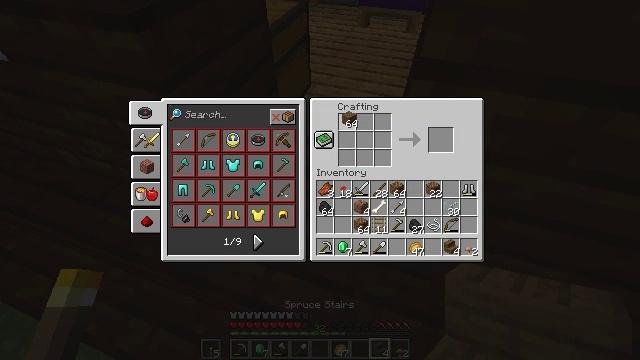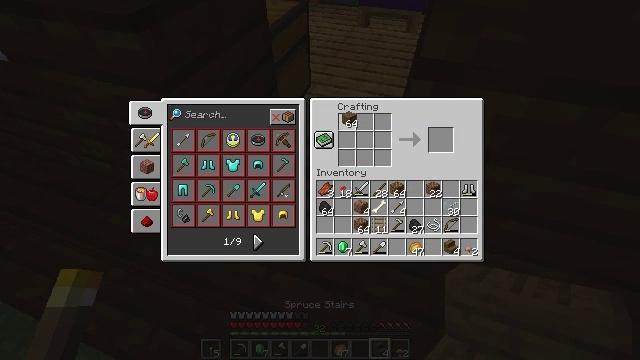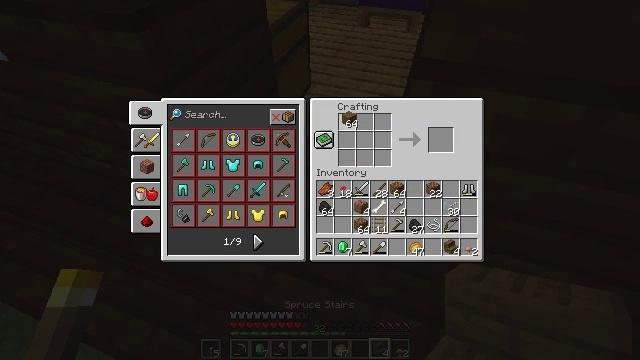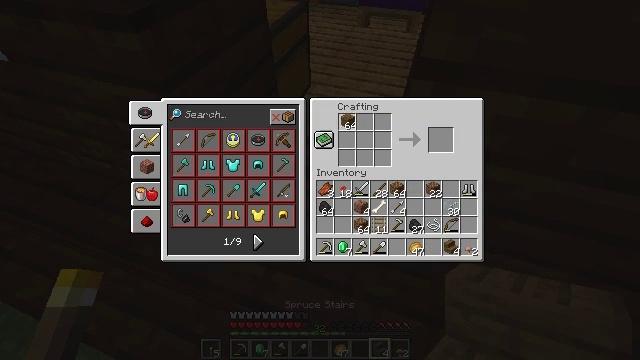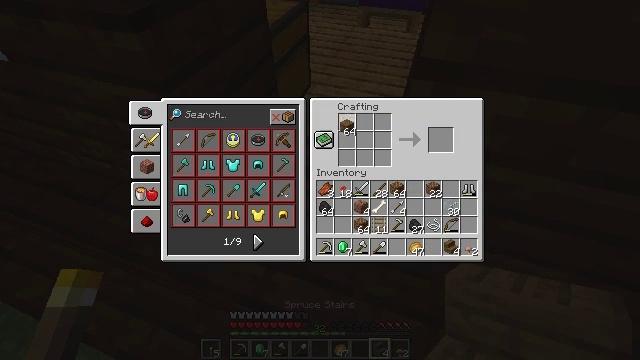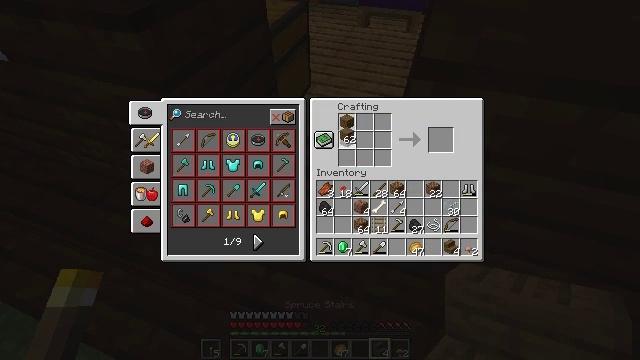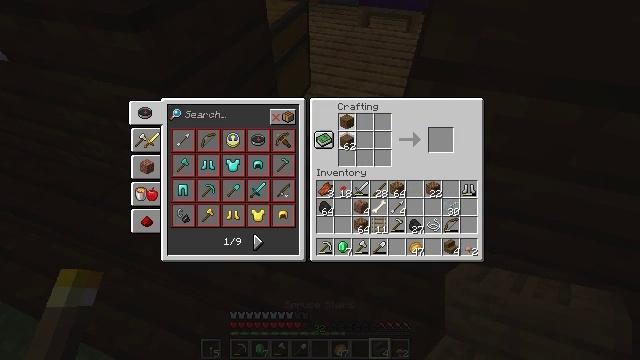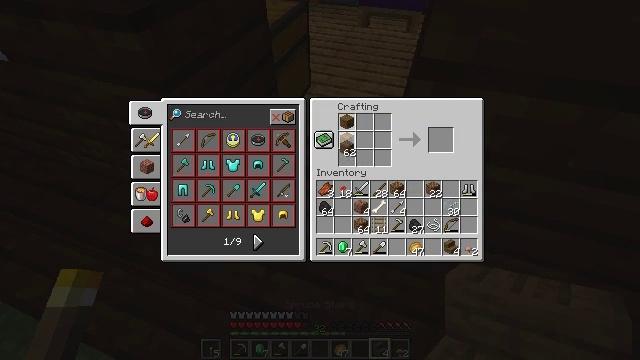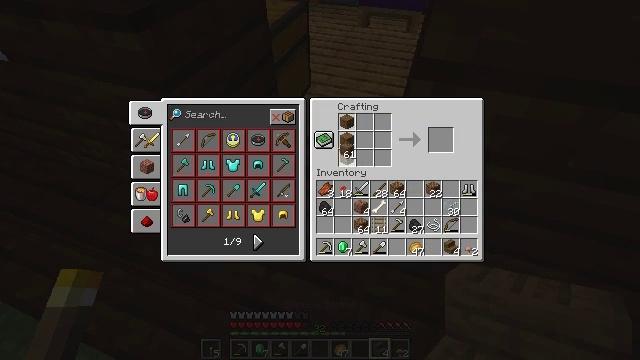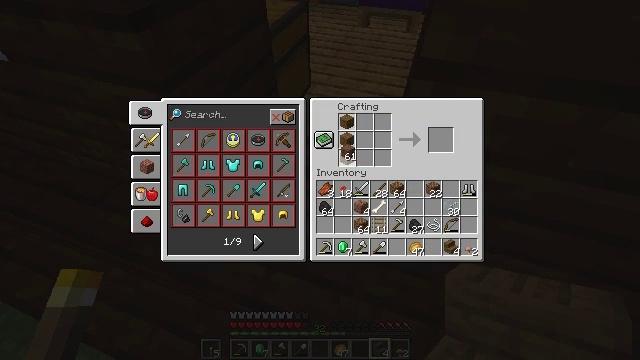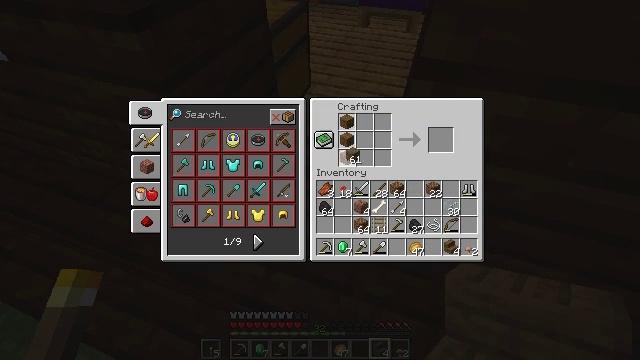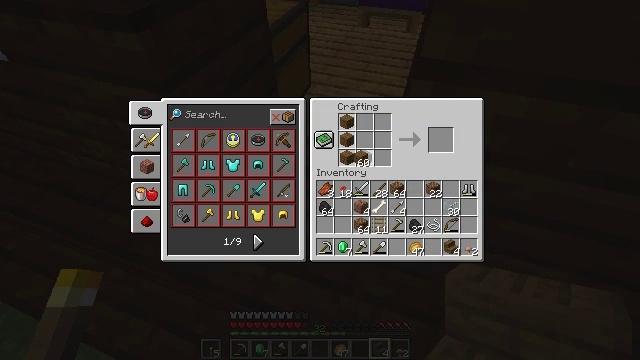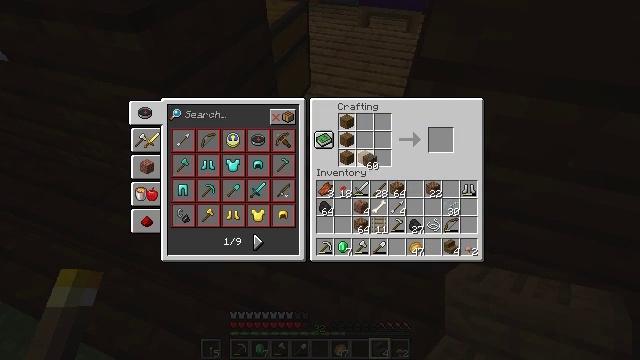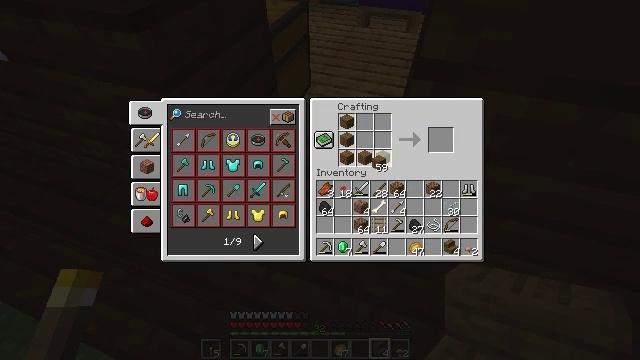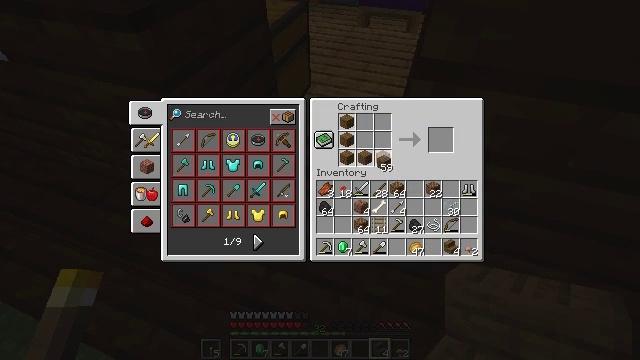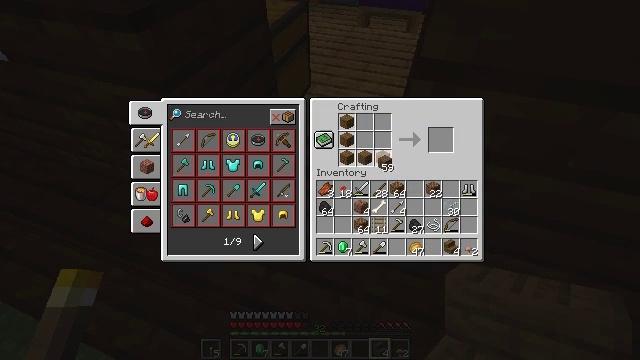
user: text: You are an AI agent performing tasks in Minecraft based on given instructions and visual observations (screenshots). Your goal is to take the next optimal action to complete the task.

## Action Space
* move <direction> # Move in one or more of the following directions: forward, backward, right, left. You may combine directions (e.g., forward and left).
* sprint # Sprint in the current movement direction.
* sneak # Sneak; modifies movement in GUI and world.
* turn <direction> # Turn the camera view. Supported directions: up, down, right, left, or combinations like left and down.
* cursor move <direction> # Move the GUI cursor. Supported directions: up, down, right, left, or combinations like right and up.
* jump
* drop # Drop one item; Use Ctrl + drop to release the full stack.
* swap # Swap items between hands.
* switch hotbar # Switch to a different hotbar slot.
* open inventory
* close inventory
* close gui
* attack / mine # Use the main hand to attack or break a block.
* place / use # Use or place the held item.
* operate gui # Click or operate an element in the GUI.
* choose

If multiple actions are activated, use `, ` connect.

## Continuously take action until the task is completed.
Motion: motion action
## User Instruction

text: Create spruce stairs using a crafting table.
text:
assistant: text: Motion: no_op
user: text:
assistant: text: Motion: choose
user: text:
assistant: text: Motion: choose
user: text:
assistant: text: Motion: choose
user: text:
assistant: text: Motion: cursor move down, choose
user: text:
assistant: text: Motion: cursor move down, choose
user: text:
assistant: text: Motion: choose
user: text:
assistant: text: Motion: choose
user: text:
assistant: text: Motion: choose
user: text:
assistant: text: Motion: choose
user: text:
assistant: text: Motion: cursor move right, choose
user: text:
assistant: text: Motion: cursor move right, choose
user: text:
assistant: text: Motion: cursor move right, choose
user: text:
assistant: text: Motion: choose
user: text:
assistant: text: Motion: choose
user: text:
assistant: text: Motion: choose
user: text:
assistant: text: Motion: choose
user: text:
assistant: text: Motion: choose
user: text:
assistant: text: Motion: cursor move left and up, choose
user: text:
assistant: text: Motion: choose
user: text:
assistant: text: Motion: choose
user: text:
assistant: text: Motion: choose
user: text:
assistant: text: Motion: choose
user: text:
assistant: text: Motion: choose
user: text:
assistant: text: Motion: choose
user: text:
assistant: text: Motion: choose
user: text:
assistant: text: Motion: no_op
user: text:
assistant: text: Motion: cursor move right
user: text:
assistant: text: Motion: cursor move right and down
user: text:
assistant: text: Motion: cursor move right and down